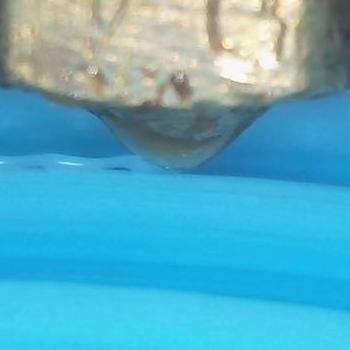
Flow rate: 39%